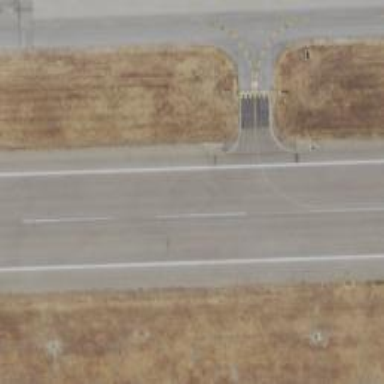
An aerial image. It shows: View of taxiway at the airport.